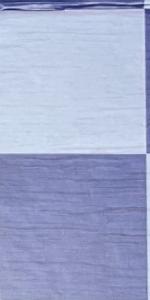
Label: Empty